Field crop: tomato
Growth stage: 1
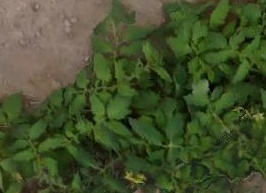
Species: tomato